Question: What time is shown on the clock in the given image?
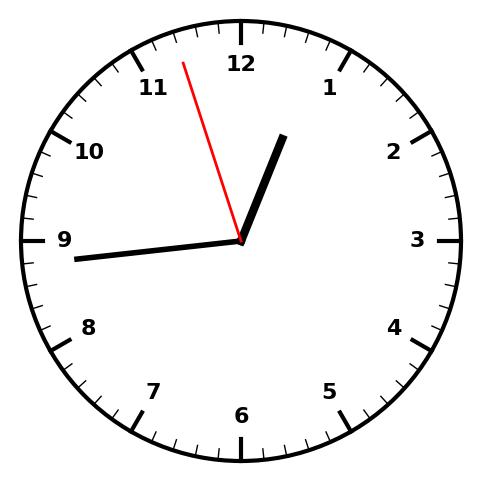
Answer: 12:43:57